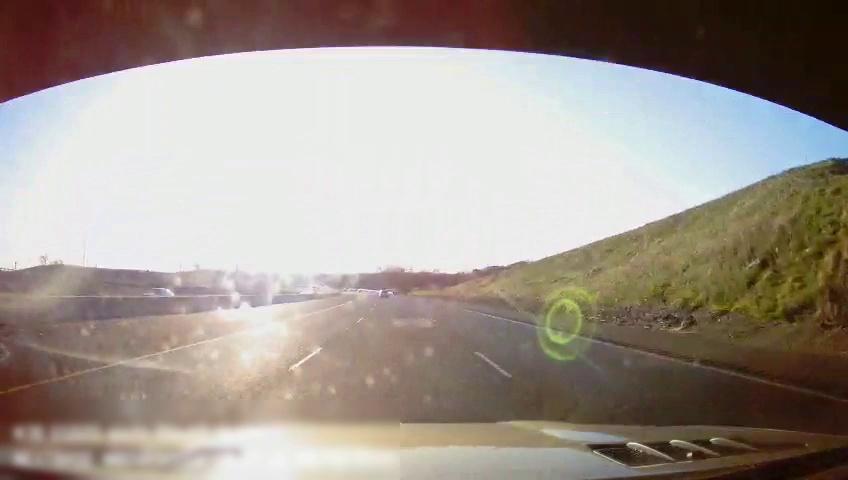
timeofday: Day
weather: Sunny
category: Drivable Space
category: Vehicles | Car
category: Lanes | Alternate Lane
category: Lanes | Current Lane
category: Lanes | Current Lane
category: Lanes | Alternate Lane